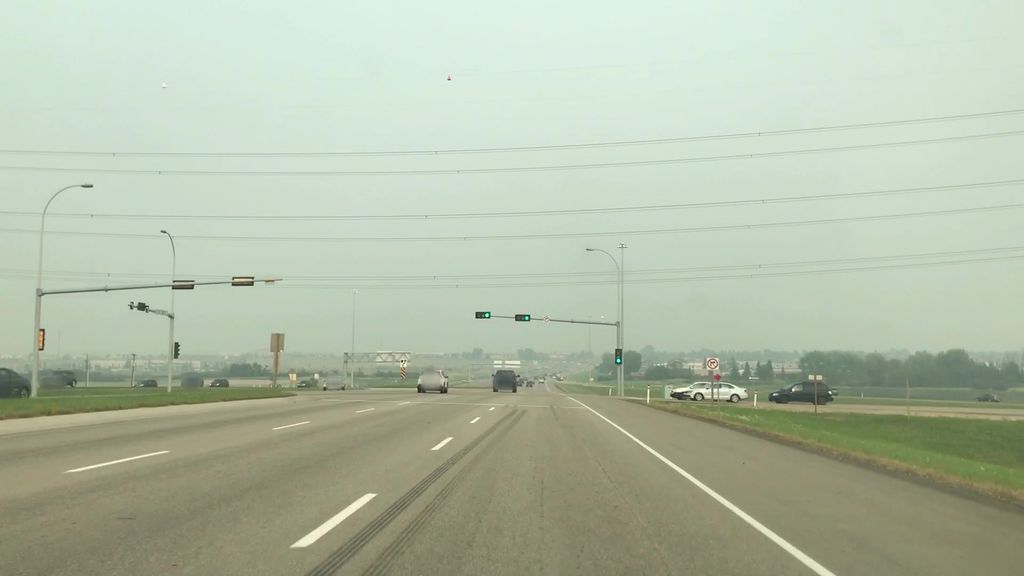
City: edmonton